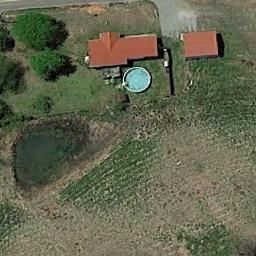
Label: sparse_residential